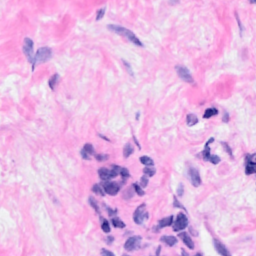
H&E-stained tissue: Breast